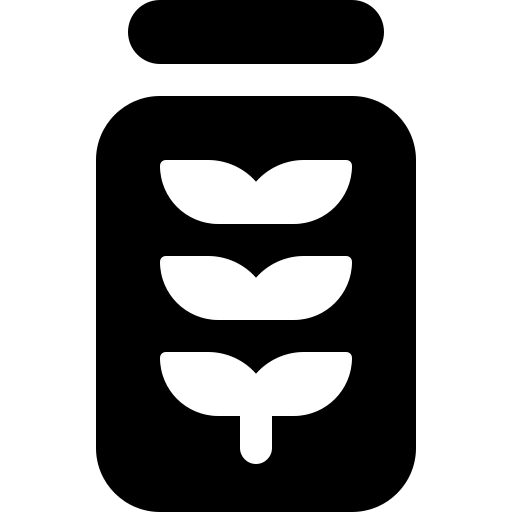
Tags: icon, FontAwesome, fa-icon, solid, jar, wheat